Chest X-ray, PA view. Patient: 19 years old, sex M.
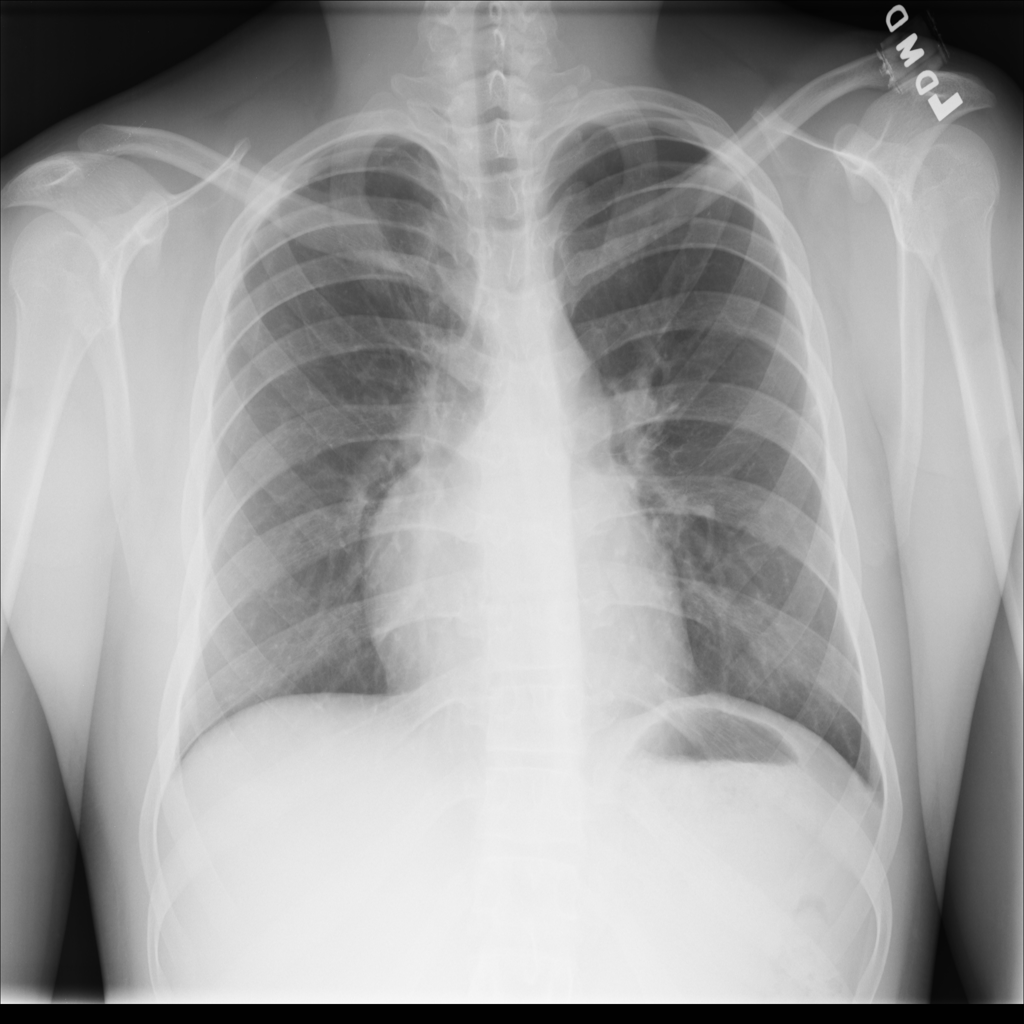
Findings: No Finding